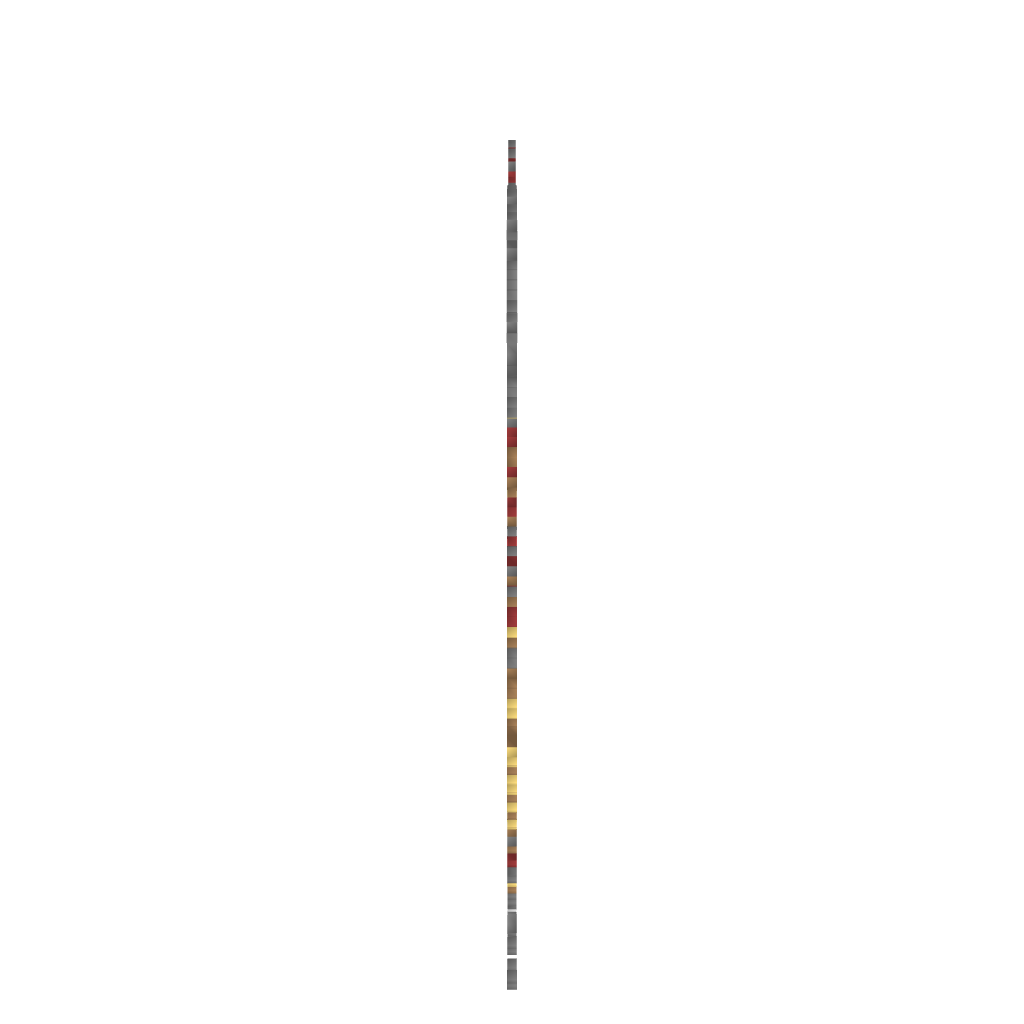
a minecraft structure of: Need something to Blow Up for Your Server? (ErnieCIII) bad low quality